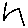
Label: zigzag